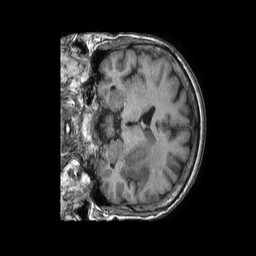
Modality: T1w
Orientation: coronal
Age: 67
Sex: female
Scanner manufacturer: philips
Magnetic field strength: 1.5 T
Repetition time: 0.007608 s
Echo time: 0.003456 s